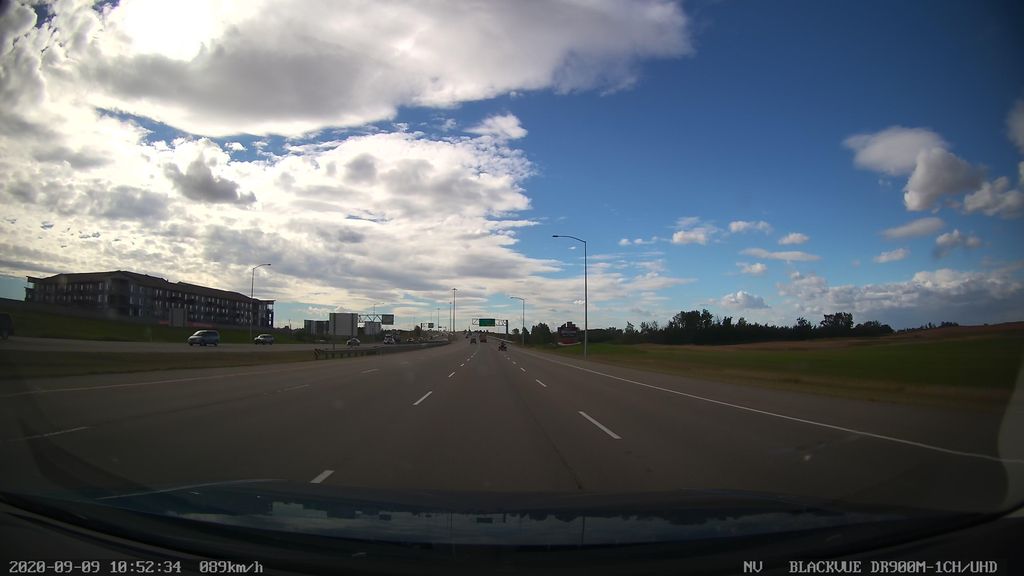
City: edmonton